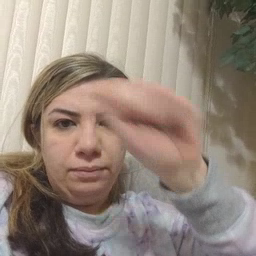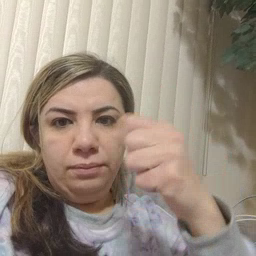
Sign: mitten